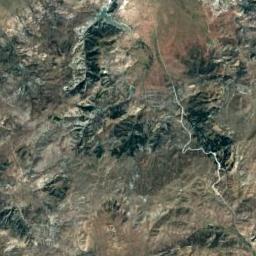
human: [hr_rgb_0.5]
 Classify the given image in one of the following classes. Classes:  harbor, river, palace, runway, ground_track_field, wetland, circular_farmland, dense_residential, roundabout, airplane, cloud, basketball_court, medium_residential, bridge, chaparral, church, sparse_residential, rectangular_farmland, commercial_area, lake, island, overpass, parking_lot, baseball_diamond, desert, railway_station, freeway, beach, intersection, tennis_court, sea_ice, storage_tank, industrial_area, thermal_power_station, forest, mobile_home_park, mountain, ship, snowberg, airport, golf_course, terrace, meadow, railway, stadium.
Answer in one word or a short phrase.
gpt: mountain